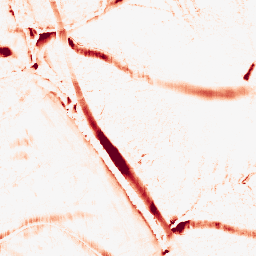
Category: morphological
Decomposition family: morphological_ellipse
Decomposition parameters: operation: opening
width: 20
height: 10
Upsampling method: regularized
Upsampling parameters: scale: 2
lambda_reg: 0.01
Upsampling scale: 2